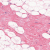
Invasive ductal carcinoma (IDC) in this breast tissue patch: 0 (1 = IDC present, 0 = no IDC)